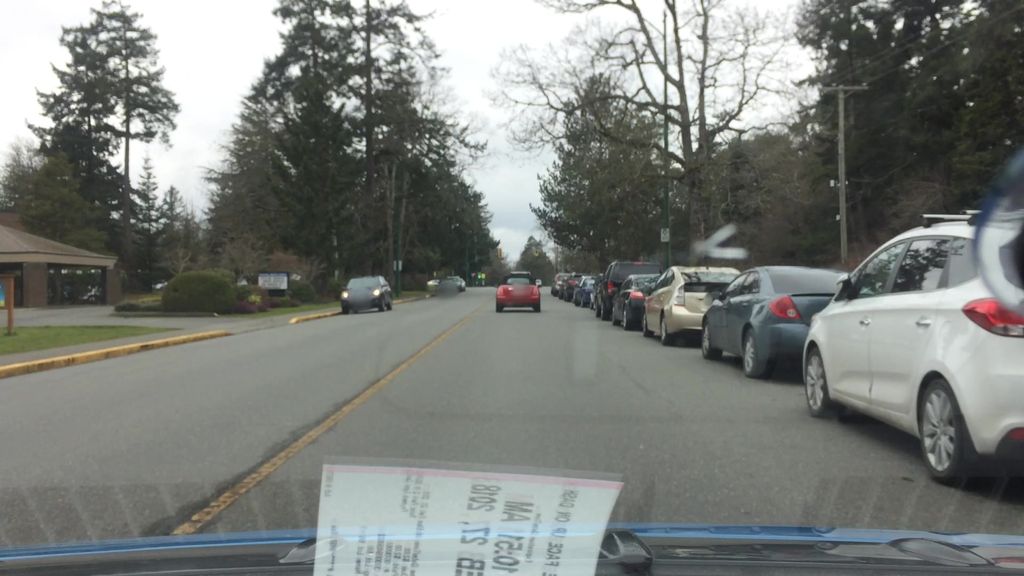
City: victoria